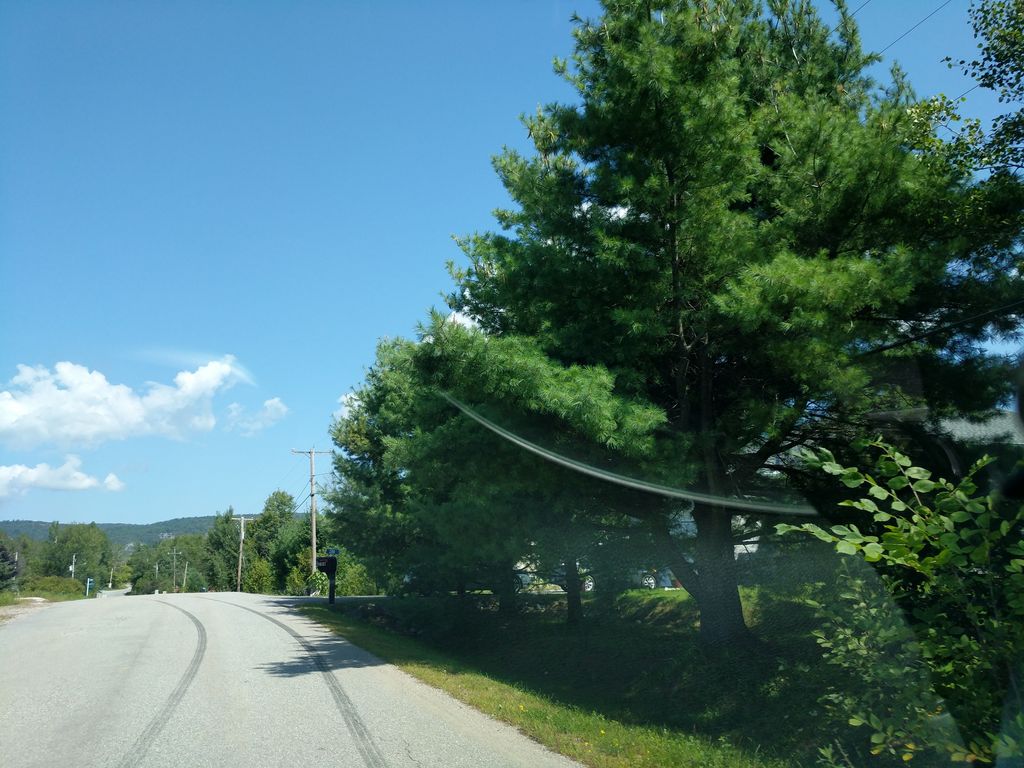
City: ottawa-gatineau